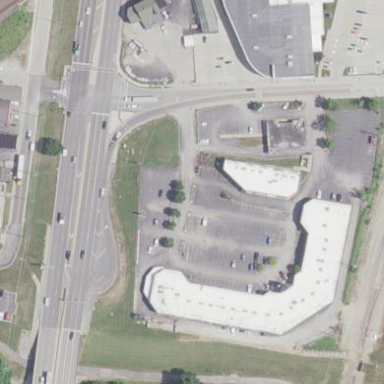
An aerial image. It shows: Retail building.